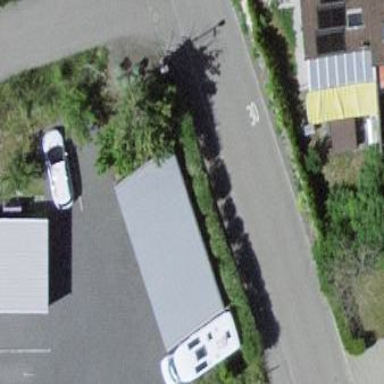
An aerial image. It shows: View of roof of building.